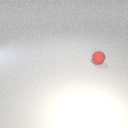
small red rubber sphere